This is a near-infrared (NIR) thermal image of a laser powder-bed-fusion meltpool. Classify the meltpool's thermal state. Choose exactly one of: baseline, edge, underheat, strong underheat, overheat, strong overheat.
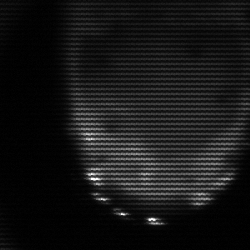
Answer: edge